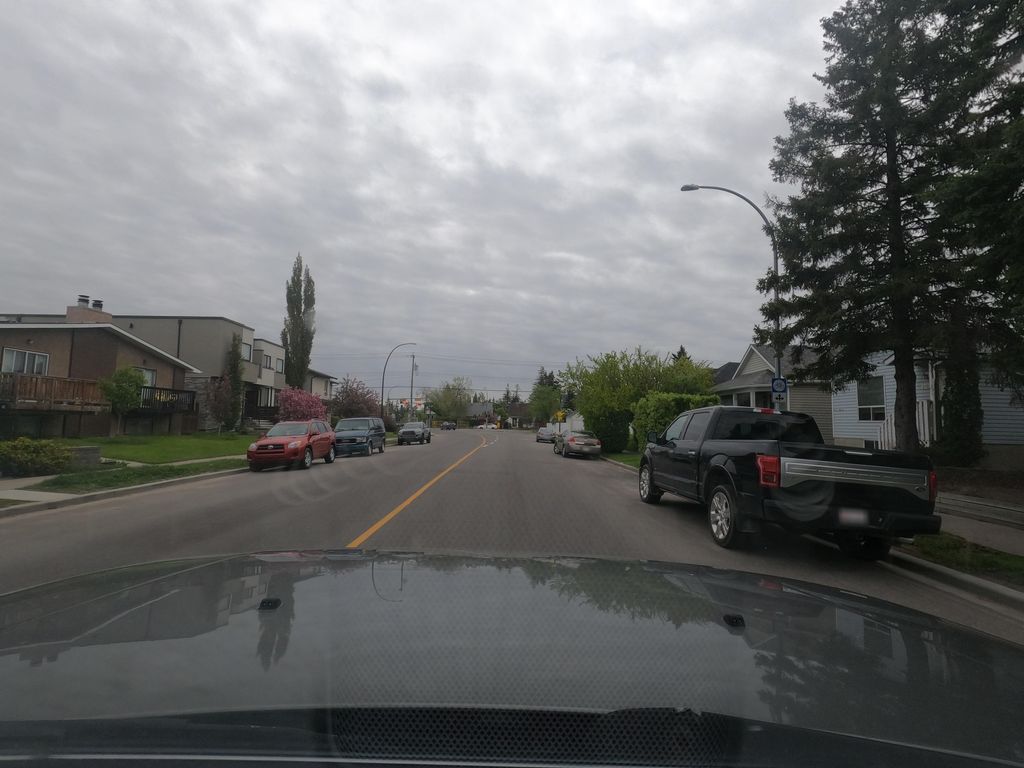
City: calgary